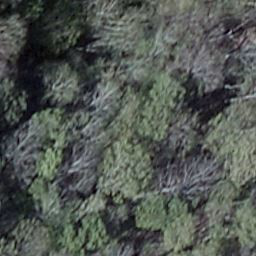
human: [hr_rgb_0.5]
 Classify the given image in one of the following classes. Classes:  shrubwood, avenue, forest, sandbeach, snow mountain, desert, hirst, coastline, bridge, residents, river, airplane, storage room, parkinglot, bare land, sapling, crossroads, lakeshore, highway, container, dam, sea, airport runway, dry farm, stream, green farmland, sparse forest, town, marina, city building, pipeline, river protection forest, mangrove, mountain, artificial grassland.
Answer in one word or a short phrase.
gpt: shrubwood